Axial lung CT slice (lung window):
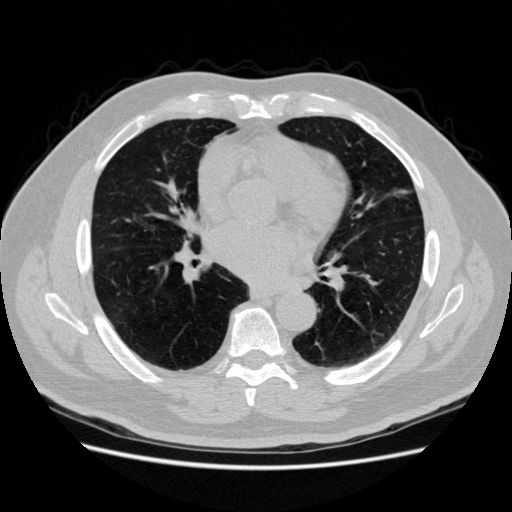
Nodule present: no